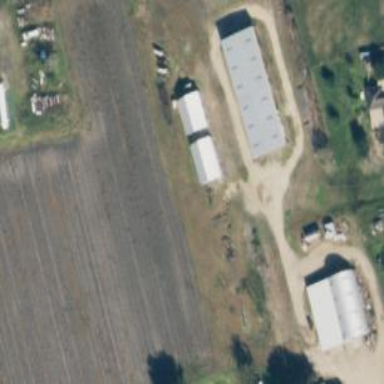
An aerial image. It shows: Farmyard area.